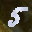
Label: 5